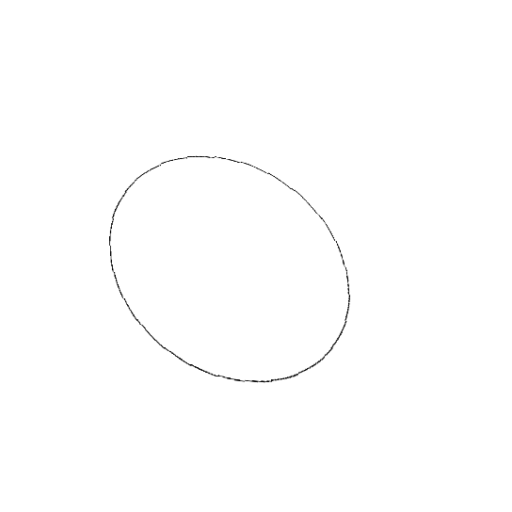
Crossing number: 0